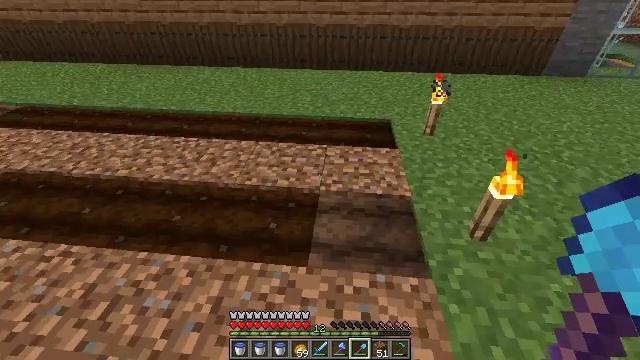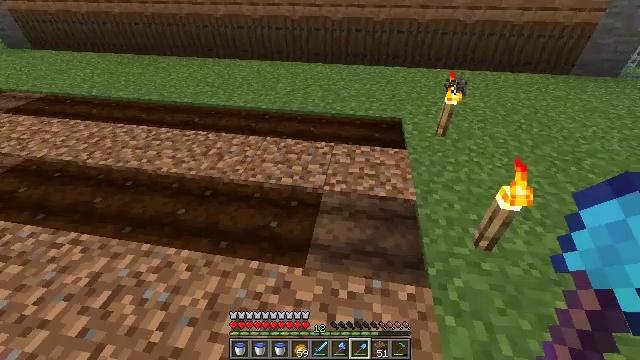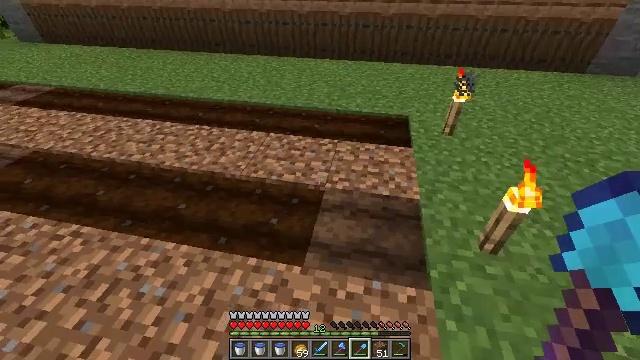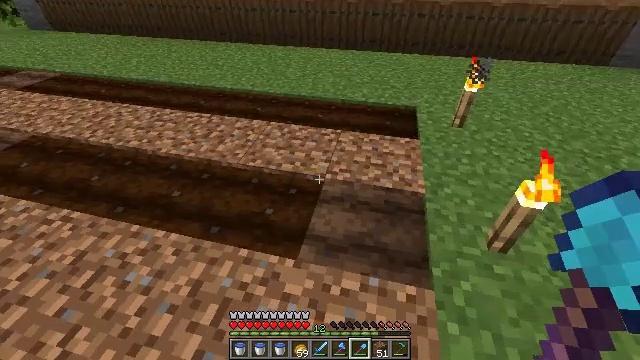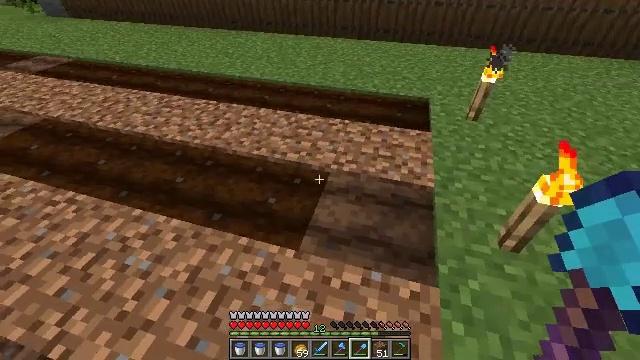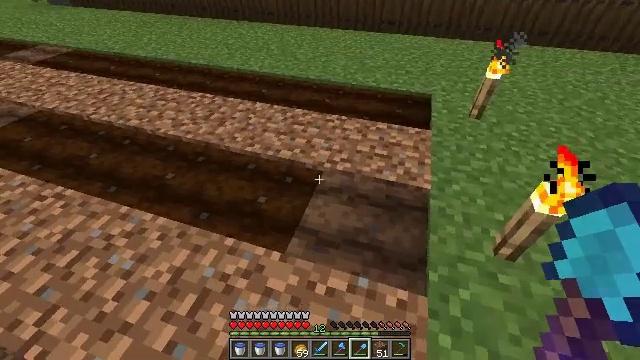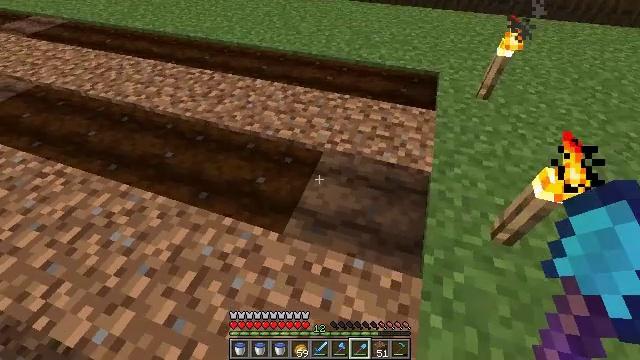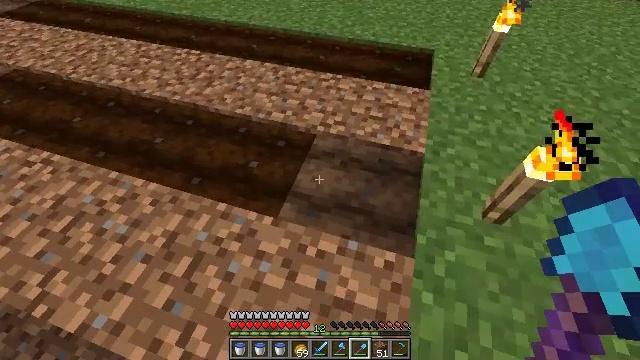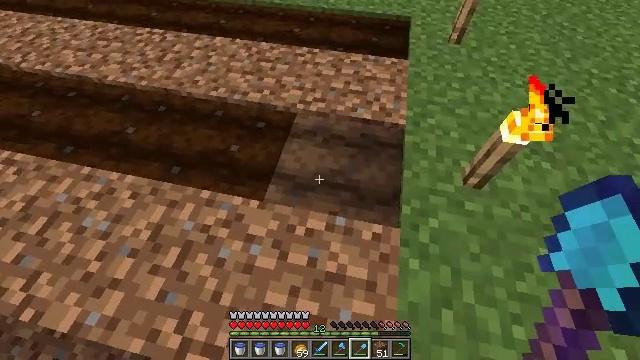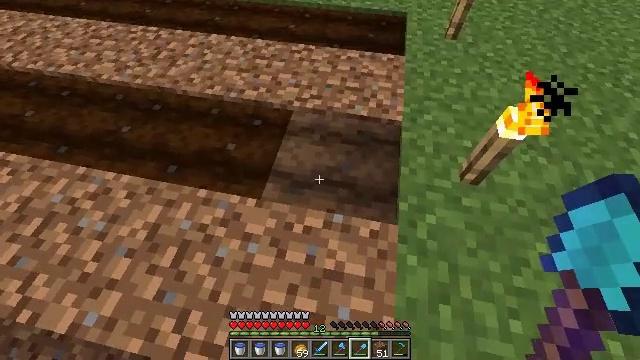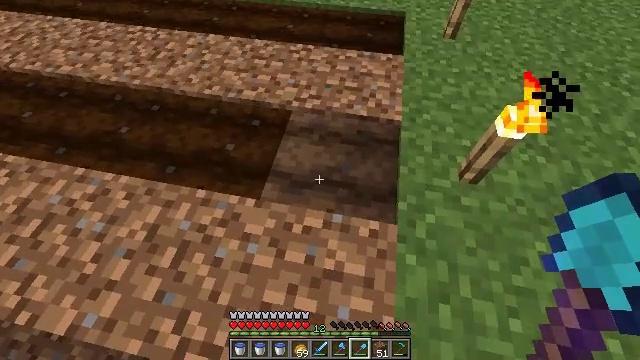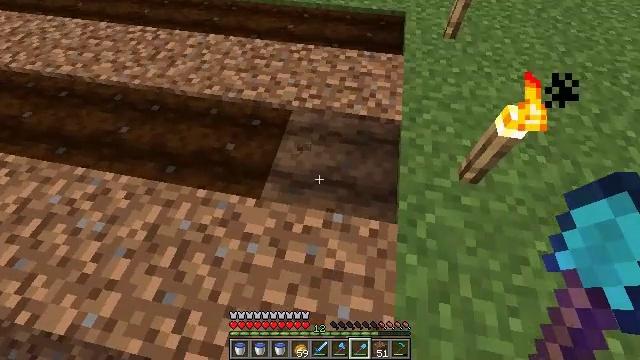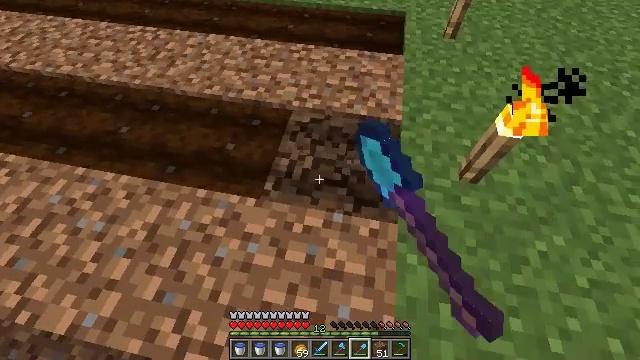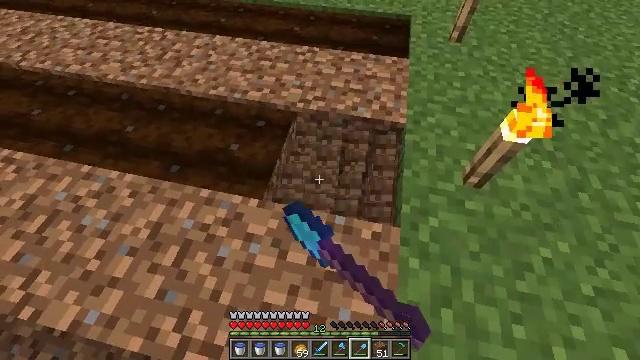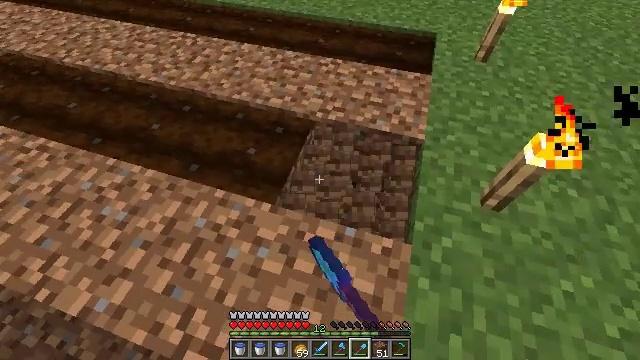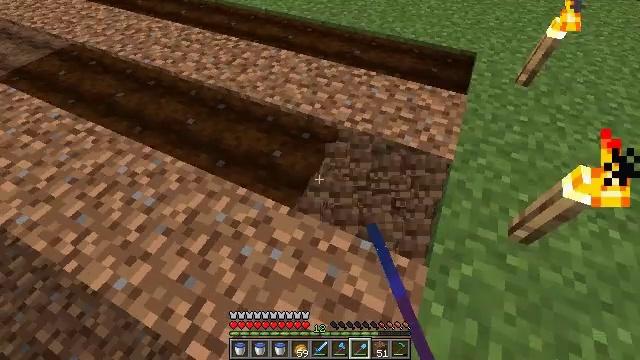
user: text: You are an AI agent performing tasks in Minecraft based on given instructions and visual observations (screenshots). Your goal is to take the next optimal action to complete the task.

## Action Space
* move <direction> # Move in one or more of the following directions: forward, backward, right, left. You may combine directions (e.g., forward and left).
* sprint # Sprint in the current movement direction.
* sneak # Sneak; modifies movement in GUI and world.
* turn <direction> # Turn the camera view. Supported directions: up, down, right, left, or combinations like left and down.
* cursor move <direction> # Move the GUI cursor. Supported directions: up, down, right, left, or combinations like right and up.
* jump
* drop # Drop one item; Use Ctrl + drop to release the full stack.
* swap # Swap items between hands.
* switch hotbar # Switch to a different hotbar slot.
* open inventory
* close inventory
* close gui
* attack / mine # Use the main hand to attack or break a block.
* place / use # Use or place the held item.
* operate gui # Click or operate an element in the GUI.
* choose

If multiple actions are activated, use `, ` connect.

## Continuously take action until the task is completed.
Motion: motion action
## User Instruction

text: Dig up the farmland.
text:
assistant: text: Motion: move forward, turn left and down
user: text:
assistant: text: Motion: move forward, turn left
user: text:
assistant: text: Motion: turn left and down
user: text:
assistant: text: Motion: turn left and down
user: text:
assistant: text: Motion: turn left and down
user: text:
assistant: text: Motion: turn left and down
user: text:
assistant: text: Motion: turn right and down
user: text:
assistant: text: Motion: turn right and down
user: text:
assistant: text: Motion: no_op
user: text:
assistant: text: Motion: no_op
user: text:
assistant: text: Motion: attack / mine
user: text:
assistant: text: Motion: attack / mine
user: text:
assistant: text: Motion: turn left, attack / mine
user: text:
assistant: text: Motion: turn left and up, attack / mine
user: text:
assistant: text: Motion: turn left and up, attack / mine
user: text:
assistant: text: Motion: turn left and up, attack / mine
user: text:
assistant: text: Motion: turn left, attack / mine
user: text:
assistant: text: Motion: turn left, attack / mine
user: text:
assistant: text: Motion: turn left and up, attack / mine
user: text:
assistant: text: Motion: turn left and up, attack / mine
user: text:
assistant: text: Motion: turn left and up, attack / mine
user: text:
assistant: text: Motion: turn left, attack / mine
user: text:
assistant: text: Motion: turn left, attack / mine
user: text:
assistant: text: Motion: turn left, attack / mine
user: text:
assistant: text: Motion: move forward, turn left and up, attack / mine
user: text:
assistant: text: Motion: move forward, turn left and up, attack / mine
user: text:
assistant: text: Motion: move forward, turn left and up, attack / mine
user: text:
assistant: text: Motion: move forward, turn left, attack / mine
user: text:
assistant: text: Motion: move forward, turn left, attack / mine
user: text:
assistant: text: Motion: turn left, attack / mine